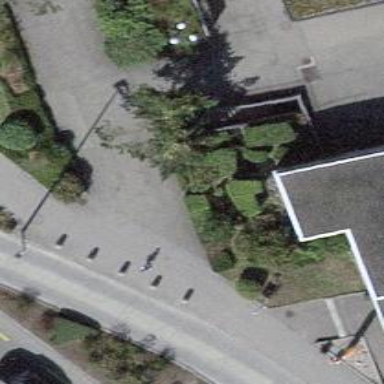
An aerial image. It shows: Bollard barrier.